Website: home-depot
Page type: review-order
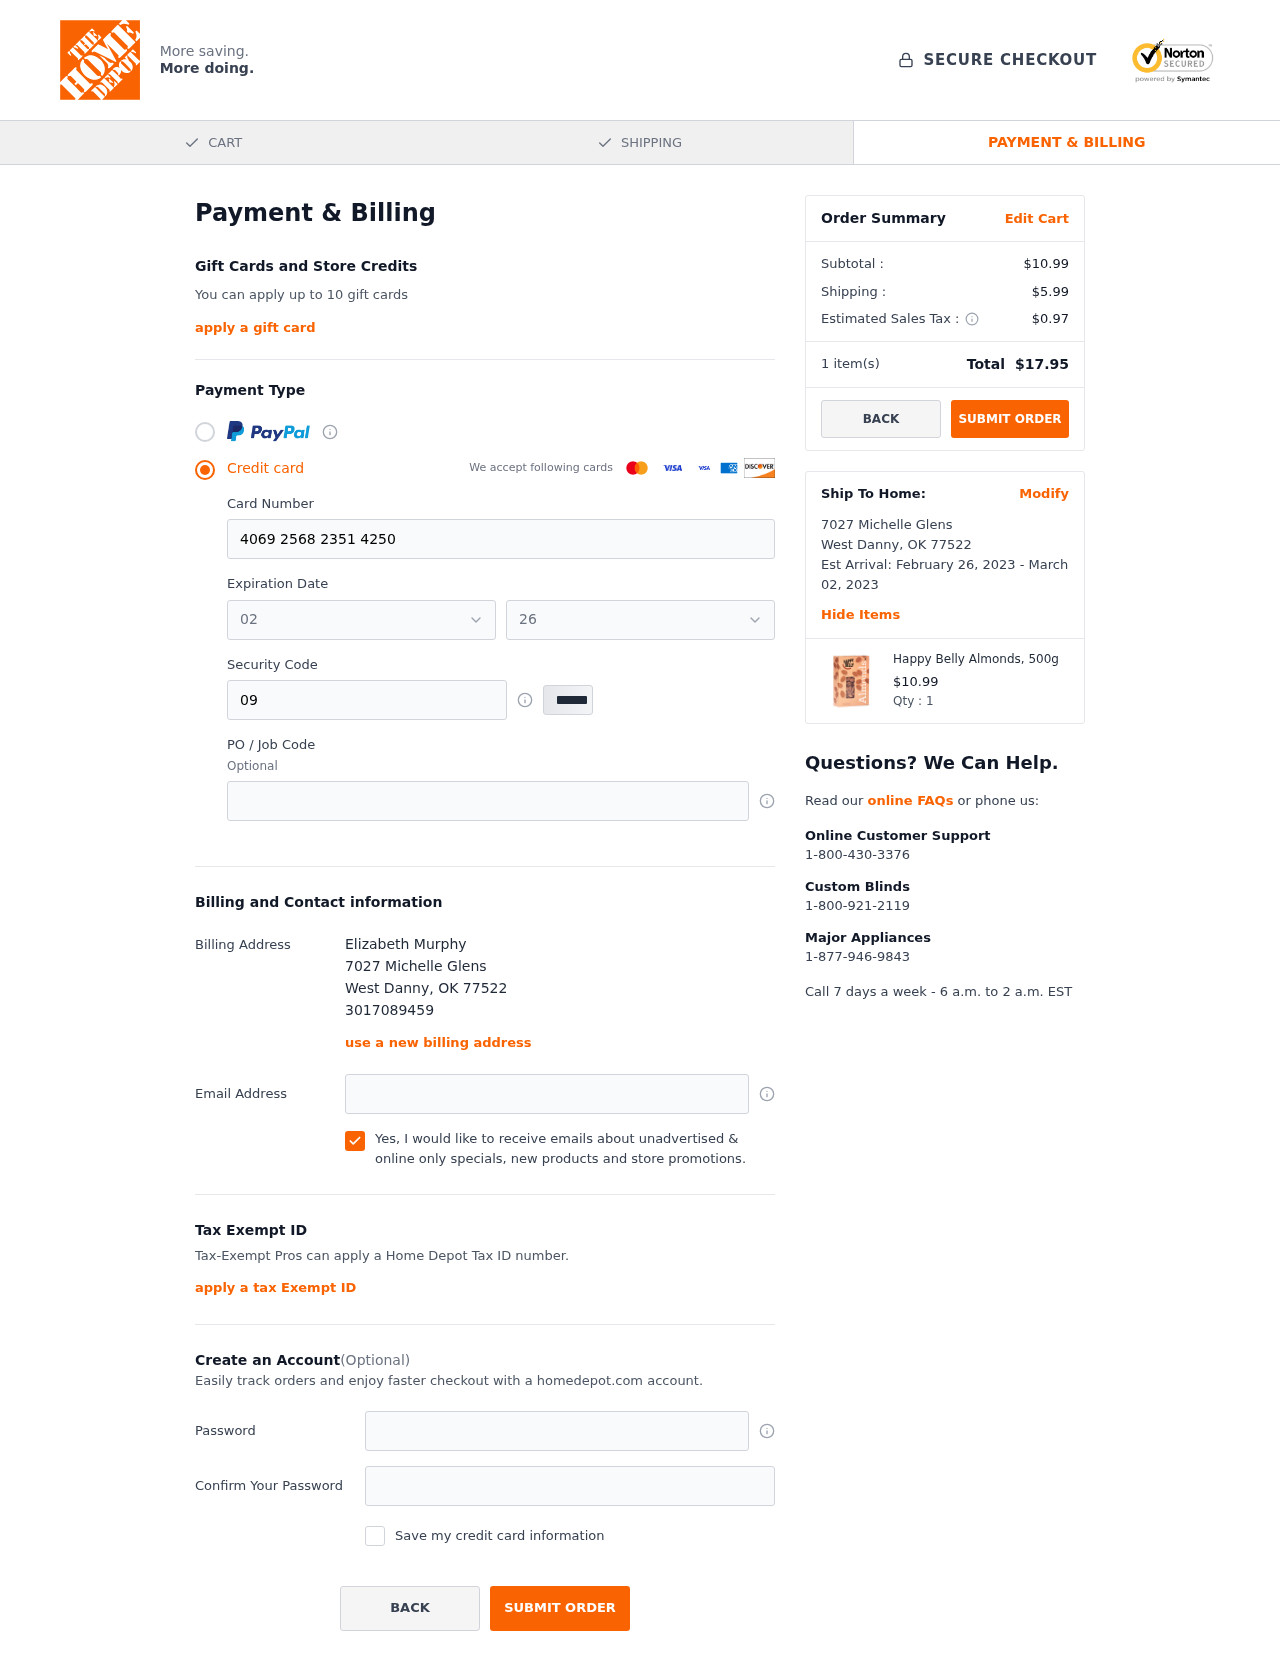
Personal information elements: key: PII_CARD_EXPIRY_MONTH
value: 02
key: PII_CARD_EXPIRY_YEAR
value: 26
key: PII_CITY
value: West Danny
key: PII_FULLNAME
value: Elizabeth Murphy
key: PII_PHONE
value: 3017089459
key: PII_POSTCODE
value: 77522
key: PII_STATE_ABBR
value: OK
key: PII_STREET
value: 7027 Michelle Glens
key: PII_CARD_NUMBER
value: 4069 2568 2351 4250
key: PII_CARD_CVV
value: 093
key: PII_JOB_CODE
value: J528014
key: PII_EMAIL
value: elizabeth.murphy@gmail.com
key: PII_POSTCODE_FULL
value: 77522
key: PII_POSTCODE_NUMERIC
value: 77522
Product elements: key: PRODUCT1_NAME
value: Happy Belly Almonds, 500g
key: PRODUCT1_PRICE
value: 10.99
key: PRODUCT1_QUANTITY
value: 1
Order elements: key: ORDER_SUBTOTAL
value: $10.99
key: ORDER_SHIPPING_COST
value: $5.99
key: ORDER_TAX
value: $0.97
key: ORDER_NUM_ITEMS
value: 1
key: ORDER_TOTAL
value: $17.95
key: ORDER_SHIPPING_DATE
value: February 26, 2023
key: ORDER_DELIVERY_DATE
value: March 02, 2023